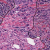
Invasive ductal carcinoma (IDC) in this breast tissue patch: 1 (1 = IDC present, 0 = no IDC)